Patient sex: M
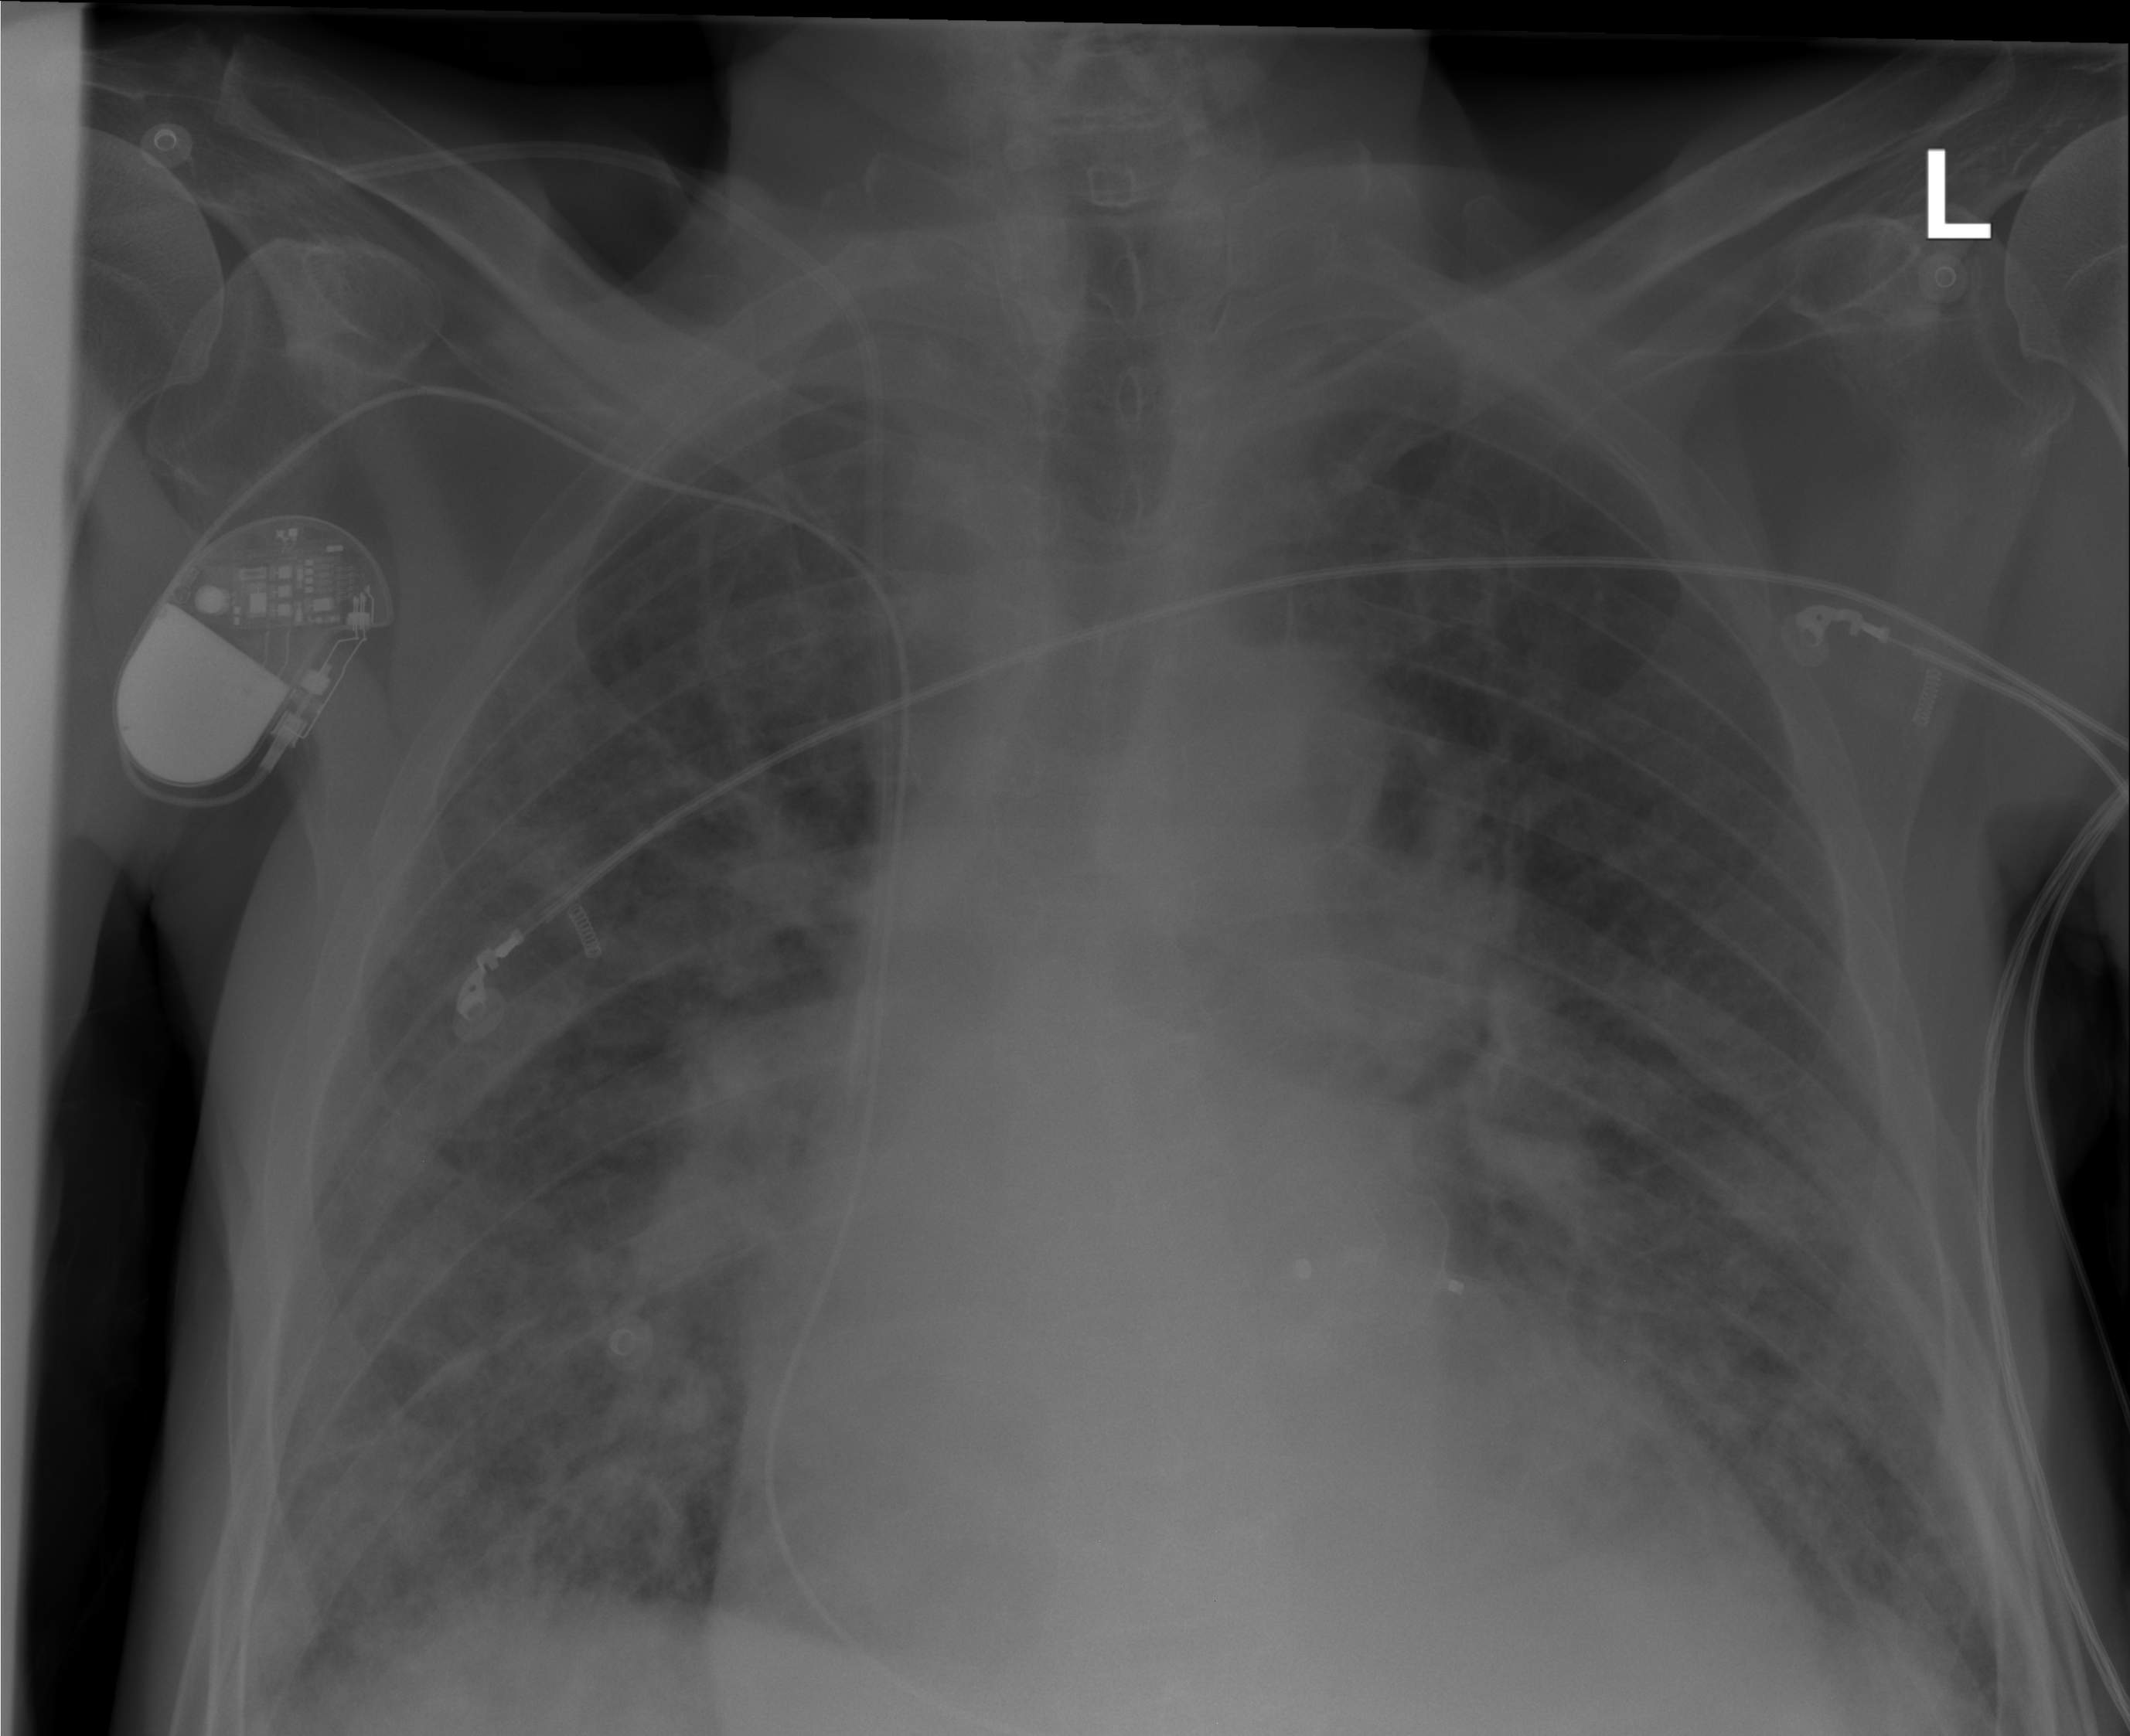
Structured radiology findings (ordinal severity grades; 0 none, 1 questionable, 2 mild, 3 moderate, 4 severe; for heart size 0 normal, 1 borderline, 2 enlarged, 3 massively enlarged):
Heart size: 2
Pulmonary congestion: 3
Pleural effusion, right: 2
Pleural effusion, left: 1
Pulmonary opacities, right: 3
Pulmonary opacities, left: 3
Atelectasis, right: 2
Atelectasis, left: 2